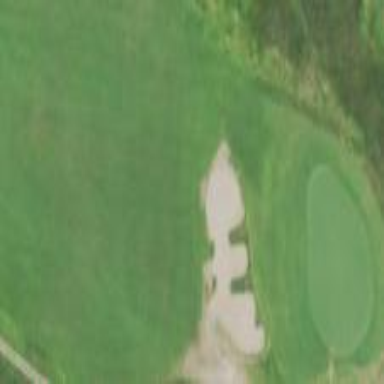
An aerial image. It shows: Rough area in golf course.